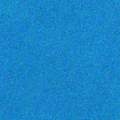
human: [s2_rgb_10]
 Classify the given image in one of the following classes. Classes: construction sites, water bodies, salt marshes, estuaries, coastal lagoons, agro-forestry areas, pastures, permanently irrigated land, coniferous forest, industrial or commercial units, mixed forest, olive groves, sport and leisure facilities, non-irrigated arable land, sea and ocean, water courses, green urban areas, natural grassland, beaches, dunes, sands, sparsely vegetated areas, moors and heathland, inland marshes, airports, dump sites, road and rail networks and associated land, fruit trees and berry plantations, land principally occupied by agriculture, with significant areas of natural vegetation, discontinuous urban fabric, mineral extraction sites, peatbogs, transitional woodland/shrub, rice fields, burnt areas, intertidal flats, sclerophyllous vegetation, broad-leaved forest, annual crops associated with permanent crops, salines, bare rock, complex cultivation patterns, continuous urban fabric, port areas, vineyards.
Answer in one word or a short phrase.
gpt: sea and ocean